Question: How can we customize dataLables and marker symbol on hover? Please refer to the following image:

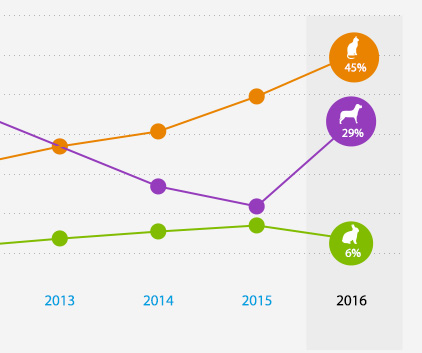
Answer: Add symbols as image (url link) inside markers to the last data in the series
<URL> explore it
'''
series: [{
data: [29.9, 71.5, 106.4, 129.2, 144.0, 176.0, 135.6, 148.5, 216.4, 194.1, 95.6, 54.4,{
y: 26.5,
dataLabels: {
enabled: true,
},
marker: {
radius: 10,
symbol: 'url(https://www.highcharts.com/samples/graphics/sun.png)',
}
}],
}, {
data: [216.4, 194.1, 95.6, 54.4, 29.9, 71.5, 106.4, 129.2, 144.0, 176.0, 135.6, 148.5,{
y: 103.9,
dataLabels: {
enabled: true,
},
marker: {
radius: 10,
symbol: 'url(https://www.highcharts.com/samples/graphics/snow.png)',
}
}],
}],
'''
According to new requirement
'''
series: [{
data: [29.9, 71.5, 106.4, 129.2, 144.0, 176.0, 135.6, 148.5, 216.4, 194.1, 95.6, 54.4],
point: {
events: {
mouseOver: function(e) {
this.series.data.forEach(p => {
p.update({
dataLabels: {
enabled: false
},
marker: {
radius: 10,
symbol: 'circle',
}
}, false, false)
});
this.update({
dataLabels: {
enabled: true
},
marker: {
radius: 10,
symbol: 'url(https://www.highcharts.com/samples/graphics/sun.png)',
}
});
}
}
}
}, {
data: [216.4, 194.1, 95.6, 54.4, 29.9, 71.5, 106.4, 129.2, 144.0, 176.0, 135.6, 148.5],
point: {
events: {
mouseOver: function(e) {
this.series.data.forEach(p => {
p.update({
dataLabels: {
enabled: false
},
marker: {
radius: 10,
symbol: 'circle',
}
}, false, false)
});
this.update({
dataLabels: {
enabled: true
},
marker: {
radius: 10,
symbol: 'url(https://www.highcharts.com/samples/graphics/snow.png)',
}
});
}
}
}
}],
'''
<URL>
<URL>